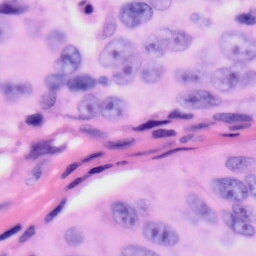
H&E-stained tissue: Skin